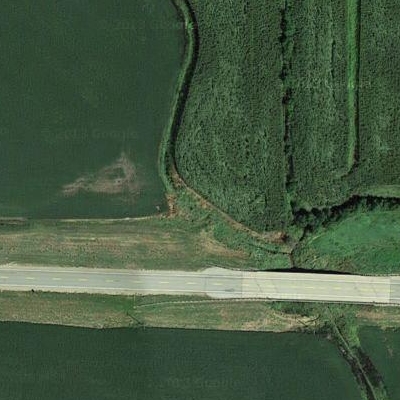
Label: Field